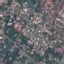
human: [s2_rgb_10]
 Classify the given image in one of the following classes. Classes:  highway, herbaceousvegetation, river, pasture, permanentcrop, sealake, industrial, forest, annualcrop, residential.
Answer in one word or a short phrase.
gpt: Residential